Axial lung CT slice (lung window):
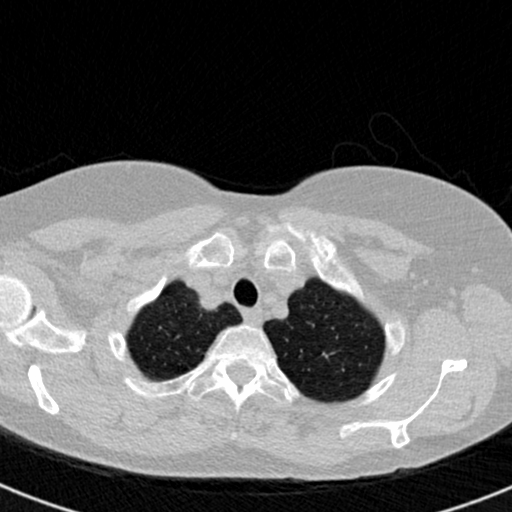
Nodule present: no